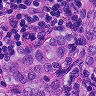
Metastatic tissue present: yes